Question: i have a sheet "Database UI" with adres on column D
i have a sheet "Database Klant" with all the customers with there adres
i try to filter and show all rows from Database UI with the same adres on userform1
the problem is that the listbox1 stays empty no errors show
what did i wrong in the code
'''
Private Sub userform_Initialize()
Dim RowMax As Integer
Dim wsh As Worksheet
Dim countExit As Integer
Dim CellCombo2 As String
Dim i As Integer
Set wsh = ThisWorkbook.Sheets("Database IU")
RowMax = wsh.Cells(Rows.Count, "D").End(xlUp).Row
'find last row of sheet in column D
ListBox1.Clear
'clear all value of comboBox1
With ListBox1
For i = 1 To RowMax
If wsh.Cells(i, "D").Value = str3 Then
'Just show value of mapping with column D
.ColumnWidths = "50;50;50;50;50;50;50;50;50;50"
.AddItem wsh.Cells(i, "E").Value
.List(.ListCount - 1, 1) = wsh.Cells(i, "F").Value
.List(.ListCount - 1, 2) = wsh.Cells(i, "G").Value
.List(.ListCount - 1, 3) = wsh.Cells(i, "H").Value
.List(.ListCount - 1, 4) = wsh.Cells(i, "I").Value
.List(.ListCount - 1, 5) = wsh.Cells(i, "J").Value
.List(.ListCount - 1, 6) = wsh.Cells(i, "K").Value
.List(.ListCount - 1, 7) = wsh.Cells(i, "L").Value
.List(.ListCount - 1, 8) = wsh.Cells(i, "M").Value
.List(.ListCount - 1, 9) = wsh.Cells(i, "N").Value
.List(.ListCount - 1, 10) = wsh.Cells(i, "O").Value
Else
End If
Next i
End With
End Sub
'''

thanks in advance
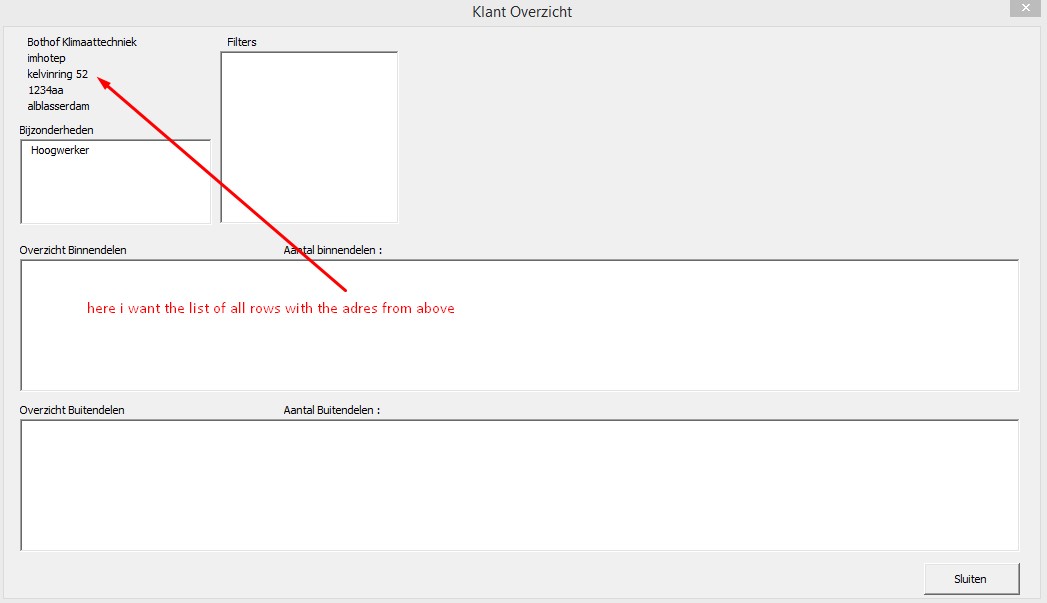
Answer: after some puzzling and trying and copy and pasting of pieces of code it finely works here is the working code for me now
this code in module
'''
Public str2$
'''
this code in
'''
Private Sub userform_activate()
Klant.Caption = str2
End Sub
'''
and this in
'''
Private Sub UserForm_Initialize()
Blad8.Activate
Dim RowMax As Integer
Dim wsh As Worksheet
Dim countExit As Integer
Dim CellCombo2 As String
Dim i As Integer
Set wsh = ThisWorkbook.Sheets("Database IU")
RowMax = wsh.cells(Rows.Count, "C").End(xlUp).Row
'find last row of sheet in column A
Filters.Clear
'clear all value of comboBox2
With Filters
For i = 1 To RowMax
If wsh.cells(i, "C").Value = str2 Then
'Just show value of mapping with column A
.AddItem wsh.cells(i, "N").Value
Else
End If
Next i
End With
End Sub
'''
thanks in advance for you time and helping